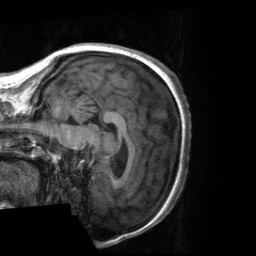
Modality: T1w
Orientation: sagittal
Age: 25
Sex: female
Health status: healthy
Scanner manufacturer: siemens
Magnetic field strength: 3 T
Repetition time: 2 s
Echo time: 0.00232 s